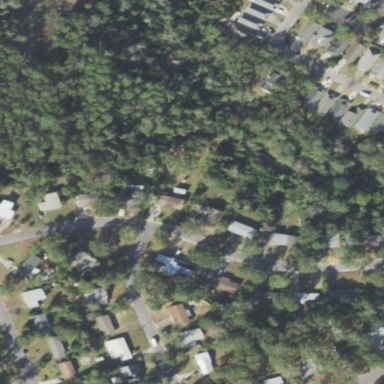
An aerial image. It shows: Single-family residential area.